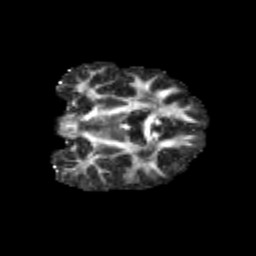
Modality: FA
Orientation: coronal
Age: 12
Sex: female
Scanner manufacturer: siemens
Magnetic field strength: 3 T
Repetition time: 3.8 s
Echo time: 0.07 s